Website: apple
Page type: review-order
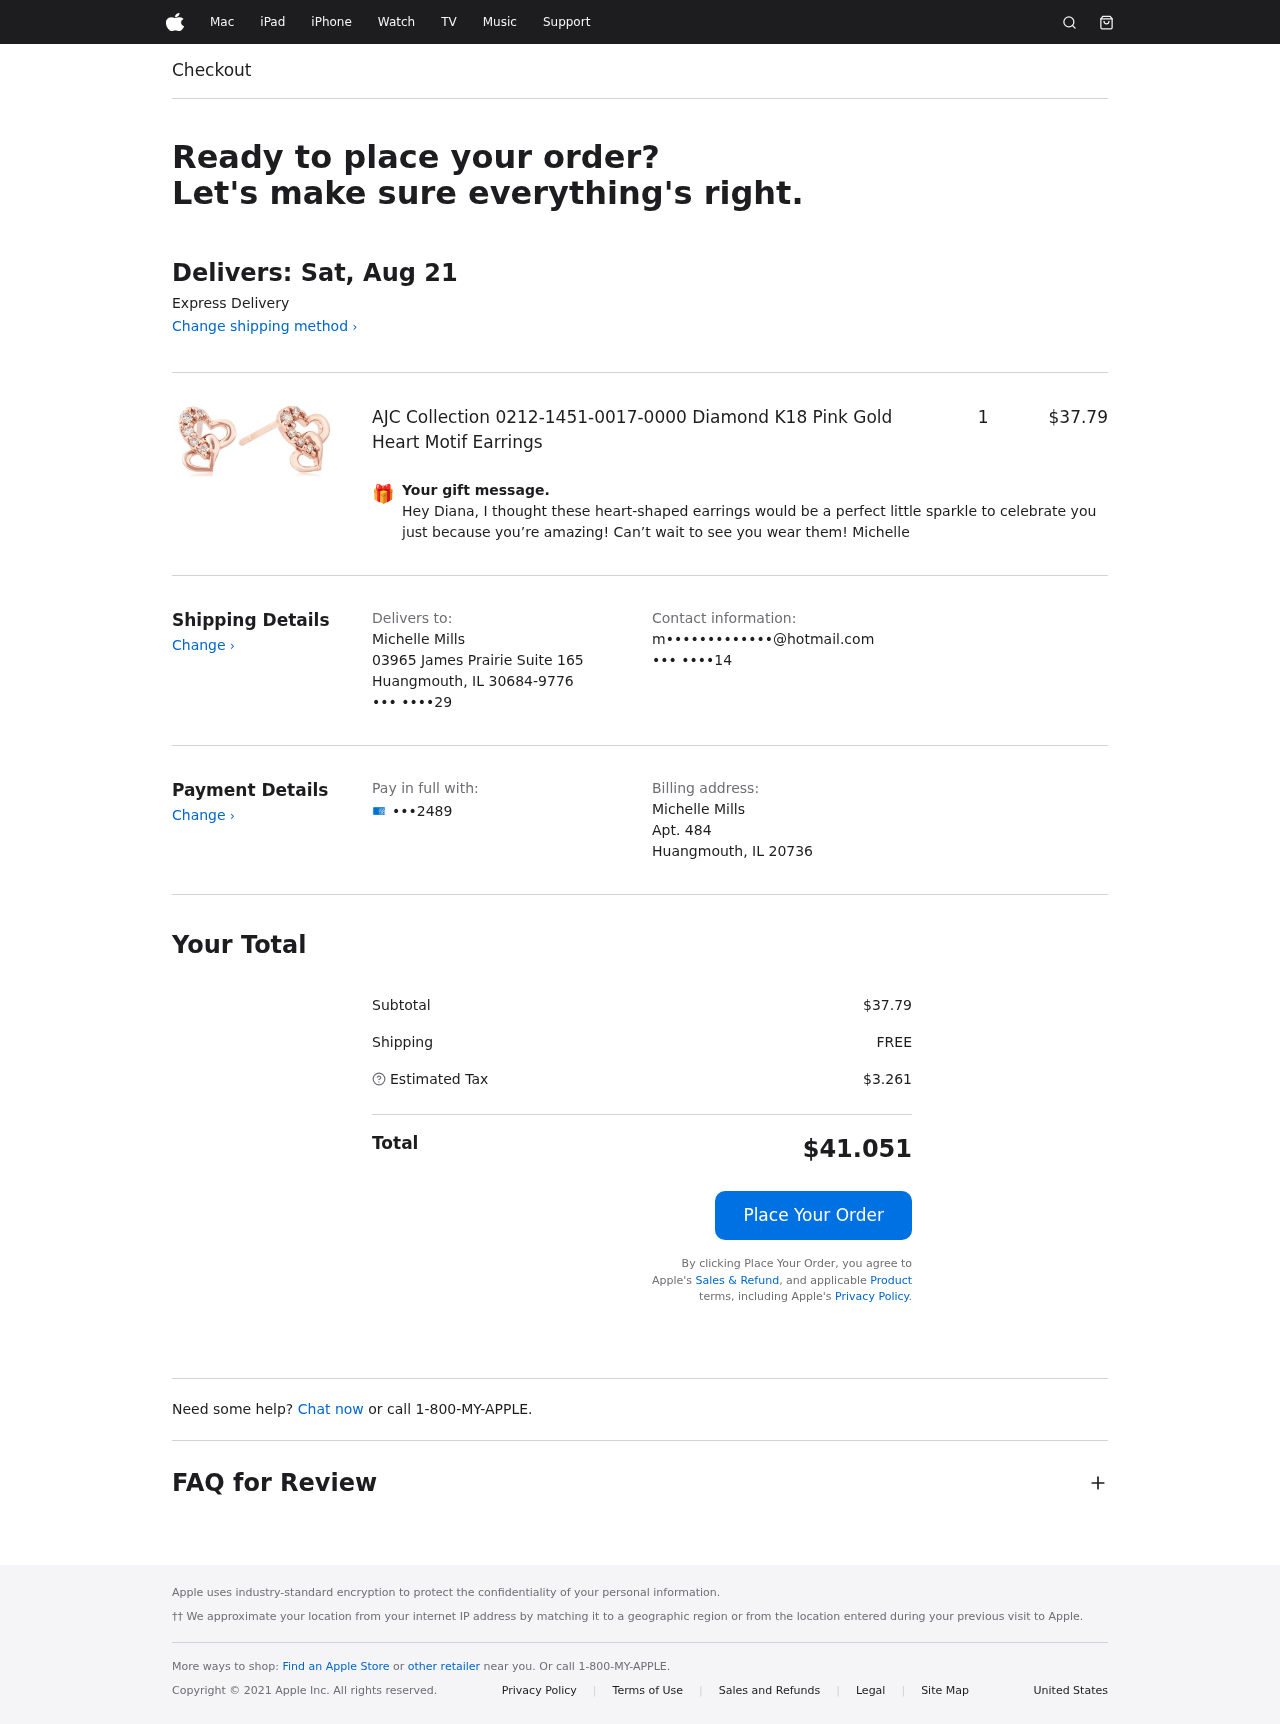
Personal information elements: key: PII_CARD_LAST4
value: •••2489
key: PII_CITY
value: Huangmouth
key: PII_EMAIL
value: m•••••••••••••@hotmail.com
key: PII_FULLNAME
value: Michelle Mills
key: PII_GIFT_MESSAGE
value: Hey Diana, I thought these heart-shaped earrings would be a perfect little sparkle to celebrate you just because you’re amazing! Can’t wait to see you wear them! Michelle
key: PII_PHONE
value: ••• ••••29
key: PII_PHONE_ALT
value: ••• ••••14
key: PII_POSTCODE2
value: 20736
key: PII_POSTCODE_FULL
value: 30684-9776
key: PII_STATE_ABBR
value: IL
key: PII_STREET
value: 03965 James Prairie Suite 165
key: PII_STREET2
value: Apt. 484
Product elements: key: PRODUCT1_NAME
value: AJC Collection 0212-1451-0017-0000 Diamond K18 Pink Gold Heart Motif Earrings
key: PRODUCT1_PRICE
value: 37.79
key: PRODUCT1_QUANTITY
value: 1
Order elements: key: ORDER_DELIVERY_DATE
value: Delivers: Sat, Aug 21
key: ORDER_SUBTOTAL
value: $37.79
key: ORDER_SHIPPING_COST
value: FREE
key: ORDER_TAX
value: $3.261
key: ORDER_TOTAL
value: $41.051